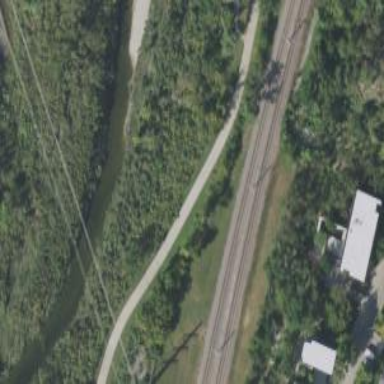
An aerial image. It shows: Light rail railway system with contact lines for electrification.